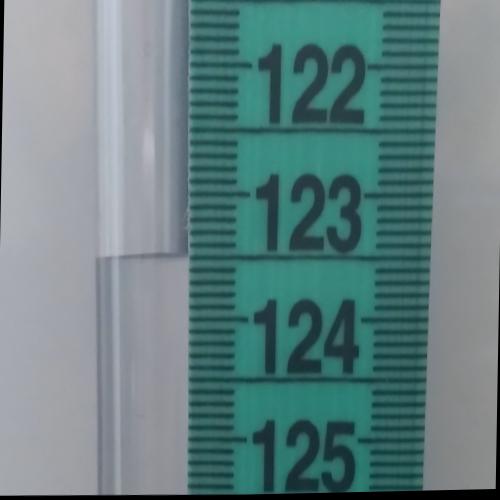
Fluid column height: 123.5 cm